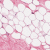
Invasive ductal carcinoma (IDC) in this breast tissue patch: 0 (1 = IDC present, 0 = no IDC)